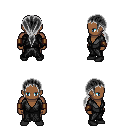
a pixel art fantasy rpg character, male body template, human, dark skin, gray robe, magenta pants, gray ponytail hairstyle, leather bracers, black shoes, four views (front, back, left, right), 2x2 character sprite sheet, small pixel art, hard edges, no anti-aliasing